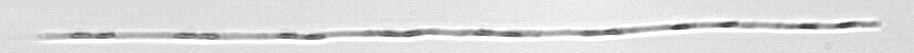
Label: Leptocylindrus